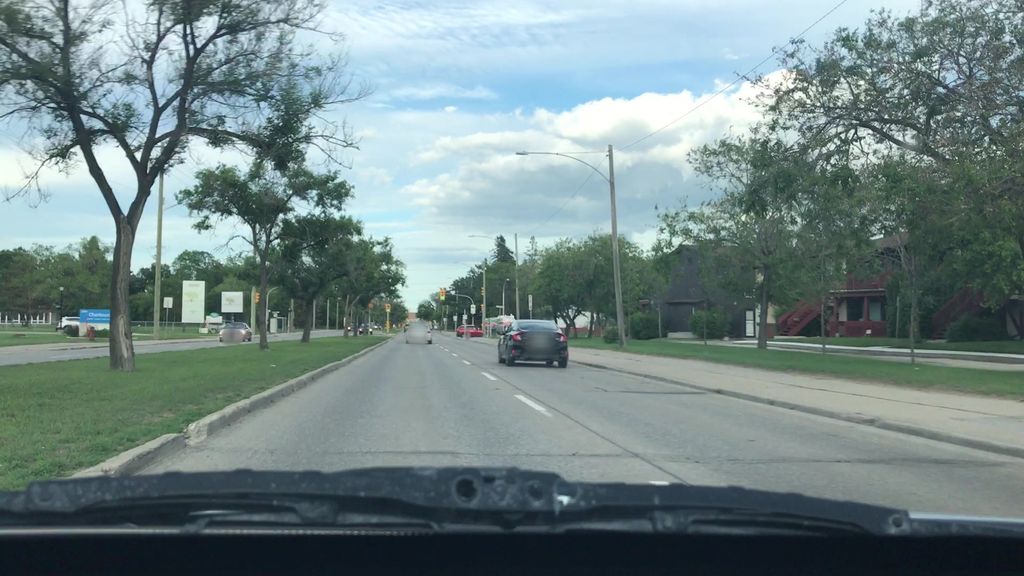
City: winnipeg